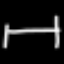
Label: bed